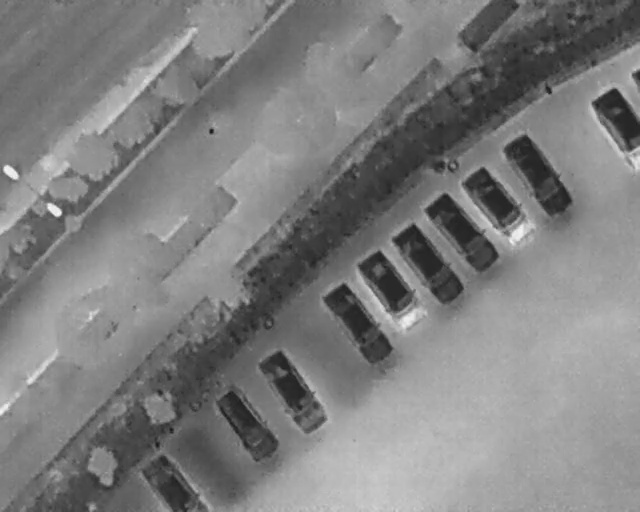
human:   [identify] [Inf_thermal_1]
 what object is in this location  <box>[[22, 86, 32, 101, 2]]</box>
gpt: <ref>1 large car at the bottom left</ref>